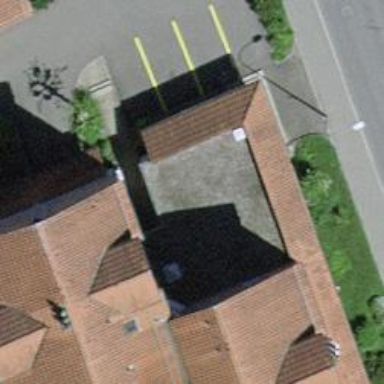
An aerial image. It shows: Hardware shop.